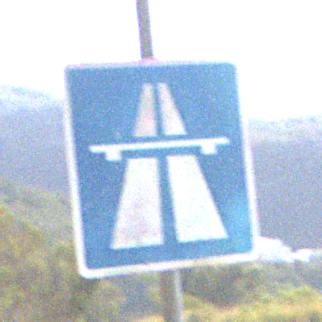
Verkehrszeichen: Autobahn
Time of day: MorningAfternoon
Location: Outdoor (RoadRail)
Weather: PartlyCloudy
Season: NotSpecified
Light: Natural